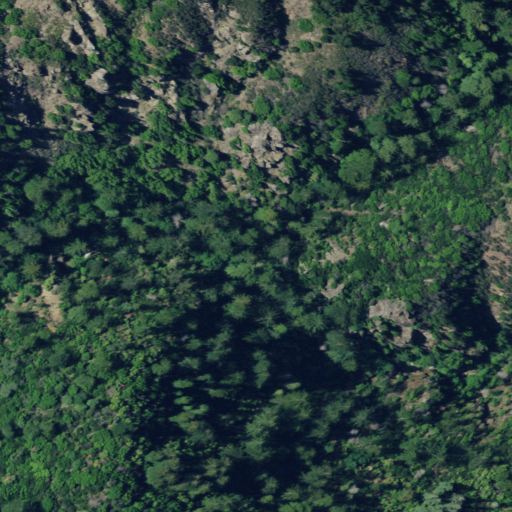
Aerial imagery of valley in California named Middle Fork Devils Canyon containing grassland, shrub, evergreen forest, and mixed forest